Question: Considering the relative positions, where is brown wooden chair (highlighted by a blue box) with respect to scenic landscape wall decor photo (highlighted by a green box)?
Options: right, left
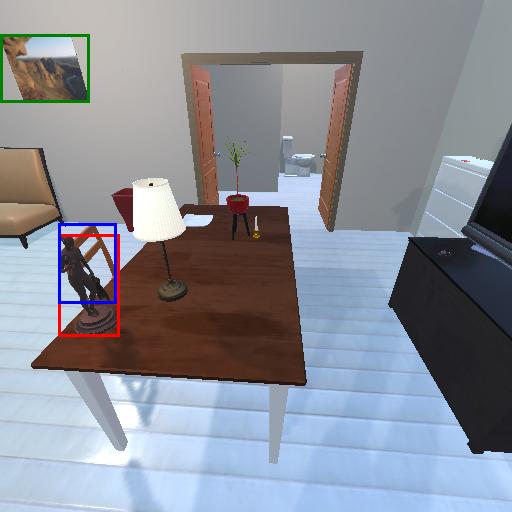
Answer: right